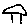
Label: house